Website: macys
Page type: gifting
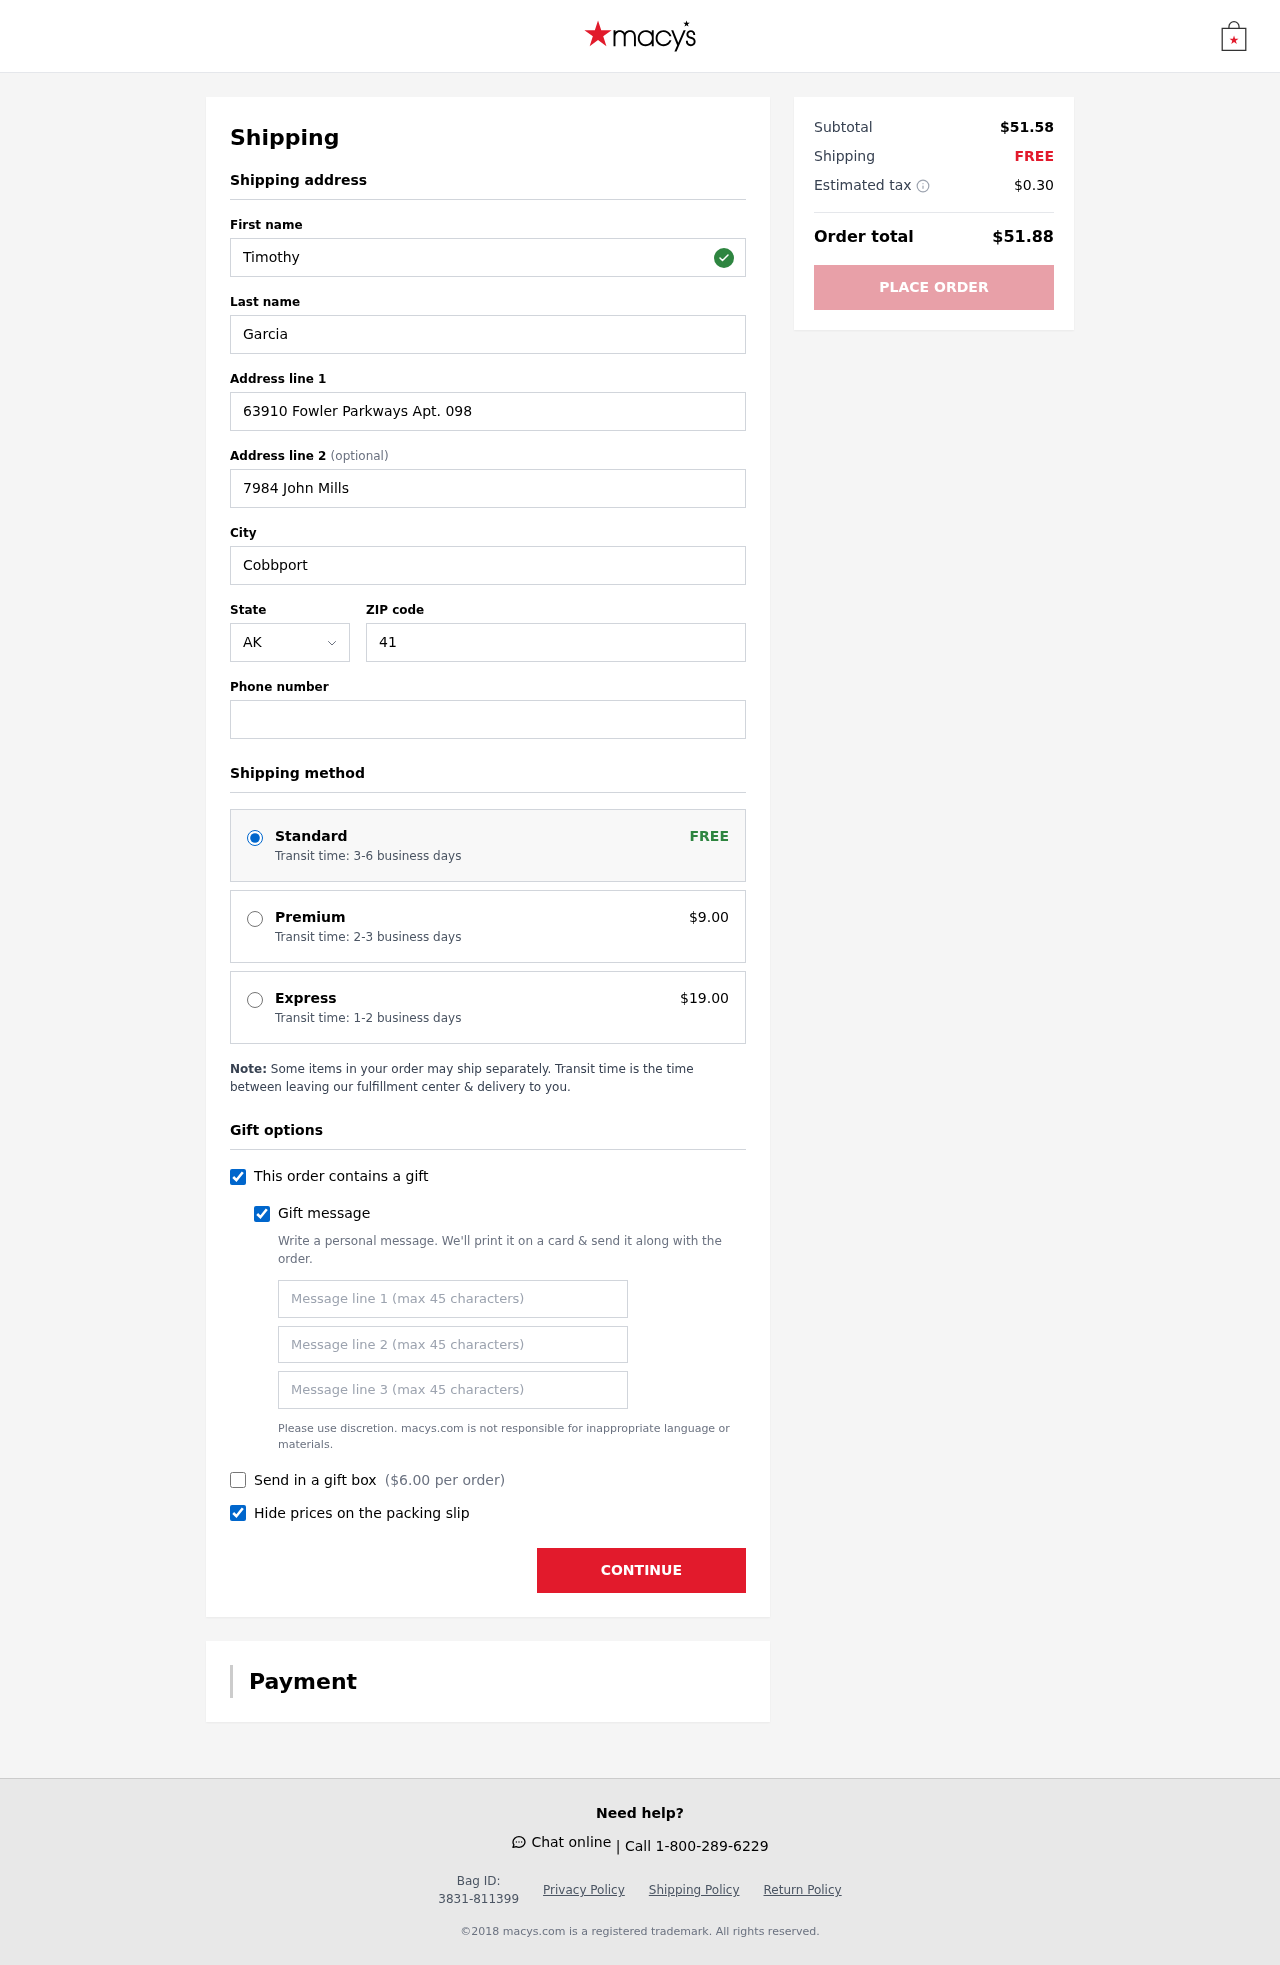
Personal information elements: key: PII_STATE_ABBR
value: AK
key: PII_FIRSTNAME
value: Timothy
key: PII_LASTNAME
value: Garcia
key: PII_STREET
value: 63910 Fowler Parkways Apt. 098
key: PII_STREET2
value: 7984 John Mills
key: PII_CITY
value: Cobbport
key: PII_POSTCODE
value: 41000
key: PII_PHONE
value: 4378256220
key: PII_GIFT_MESSAGE
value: Hey Crystal, I thought these packing cubes would be perfect for your next adventure! Can't wait to hear about all the amazing places you’ll go and how organized you’ll be. Enjoy every journey!  Timothy
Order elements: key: ORDER_SHIPPING_STANDARD
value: Transit time: 3-6 business days
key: ORDER_SHIPPING_PREMIUM
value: Transit time: 2-3 business days
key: ORDER_SHIPPING_PREMIUM_PRICE
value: $9.00
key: ORDER_SHIPPING_EXPRESS
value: Transit time: 1-2 business days
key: ORDER_SHIPPING_EXPRESS_PRICE
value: $19.00
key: ORDER_GIFT_BOX_PRICE
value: $6.00
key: ORDER_SUBTOTAL
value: $51.58
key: ORDER_SHIPPING_COST
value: FREE
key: ORDER_TAX
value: $0.30
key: ORDER_TOTAL
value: $51.88